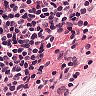
Metastatic tissue present: no